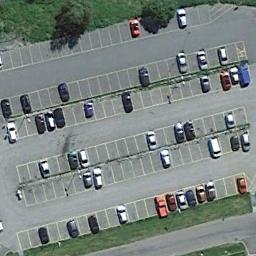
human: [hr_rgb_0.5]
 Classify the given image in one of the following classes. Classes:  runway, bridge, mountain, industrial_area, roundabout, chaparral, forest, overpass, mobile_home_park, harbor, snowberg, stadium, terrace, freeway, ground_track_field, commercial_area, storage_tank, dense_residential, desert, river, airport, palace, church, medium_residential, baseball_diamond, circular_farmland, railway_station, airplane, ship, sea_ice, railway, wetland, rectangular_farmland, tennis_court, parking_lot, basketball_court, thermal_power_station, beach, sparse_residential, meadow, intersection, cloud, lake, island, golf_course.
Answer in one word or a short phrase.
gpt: parking_lot